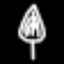
Label: leaf